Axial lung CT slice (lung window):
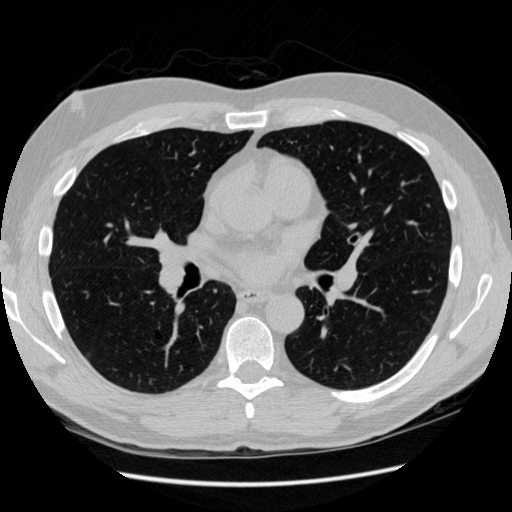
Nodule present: no